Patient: sex M, age 67
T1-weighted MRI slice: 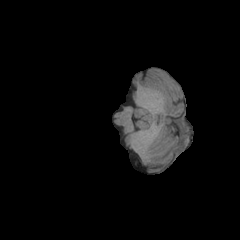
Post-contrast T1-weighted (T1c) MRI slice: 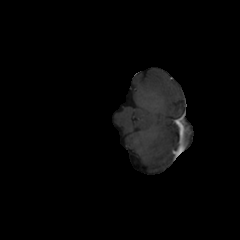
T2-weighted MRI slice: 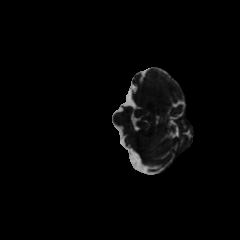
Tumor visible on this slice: no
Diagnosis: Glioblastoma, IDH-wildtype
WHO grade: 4